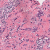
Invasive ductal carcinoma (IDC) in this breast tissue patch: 1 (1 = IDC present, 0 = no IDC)